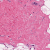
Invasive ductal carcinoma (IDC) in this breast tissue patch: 0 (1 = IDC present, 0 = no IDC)